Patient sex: M
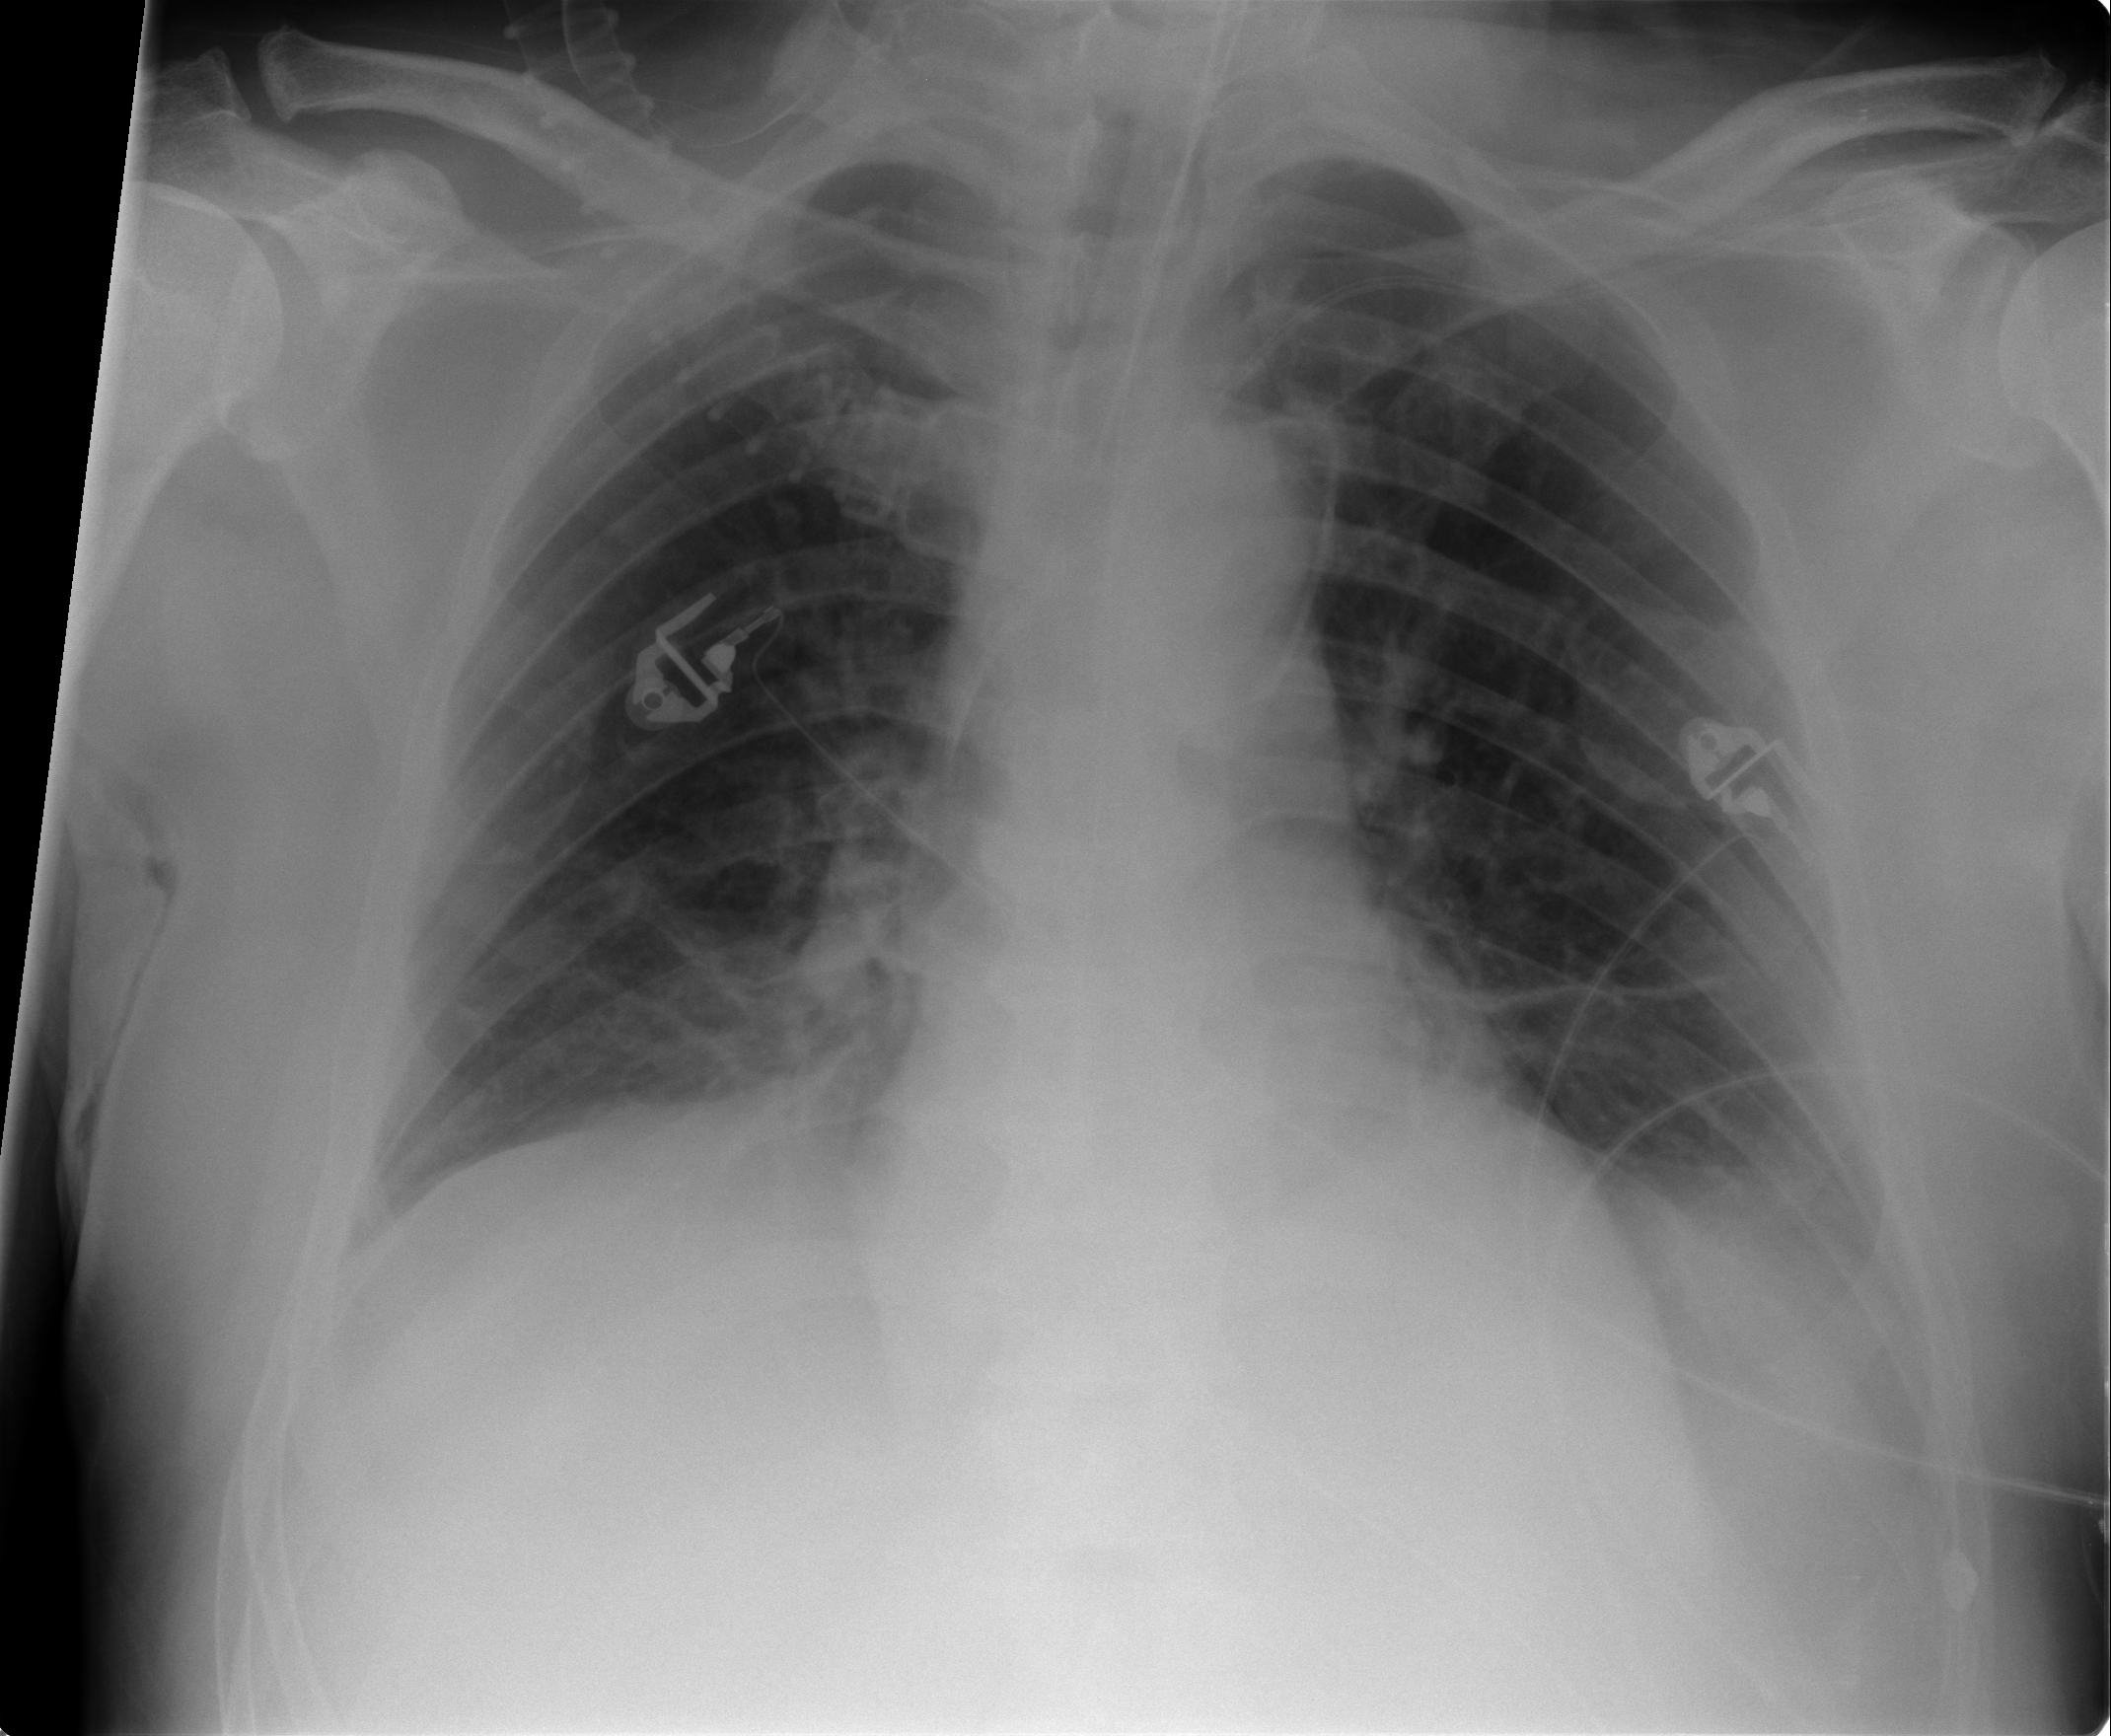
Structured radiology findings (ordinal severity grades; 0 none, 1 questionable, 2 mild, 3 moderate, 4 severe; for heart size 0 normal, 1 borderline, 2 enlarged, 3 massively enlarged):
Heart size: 0
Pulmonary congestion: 1
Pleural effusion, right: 0
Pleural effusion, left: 2
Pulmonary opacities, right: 0
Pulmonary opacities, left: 0
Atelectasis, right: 1
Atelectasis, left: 1